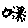
Label: star